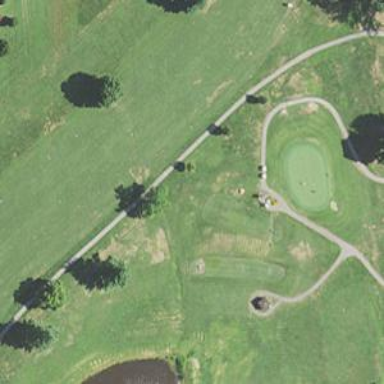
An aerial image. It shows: Grassy area designated as golf fairway.